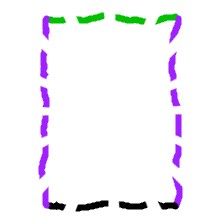
Shape: rectangle